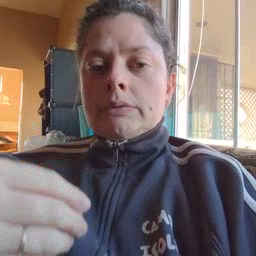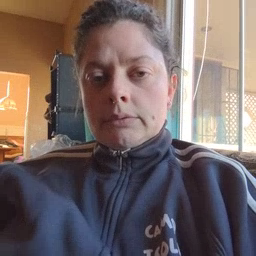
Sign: white